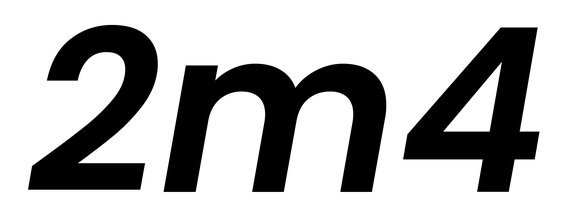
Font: Poppins-SemiBoldItalic